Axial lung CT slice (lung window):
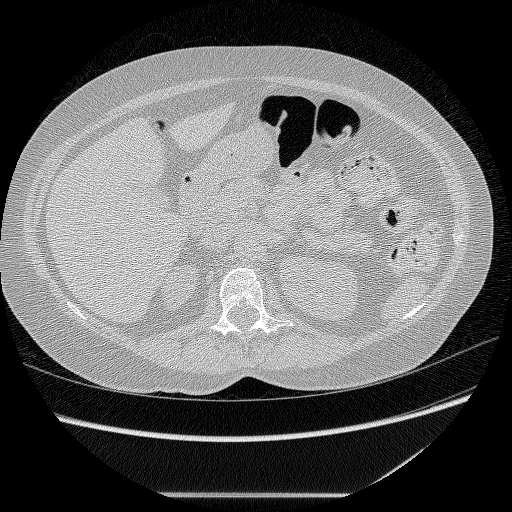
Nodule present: no